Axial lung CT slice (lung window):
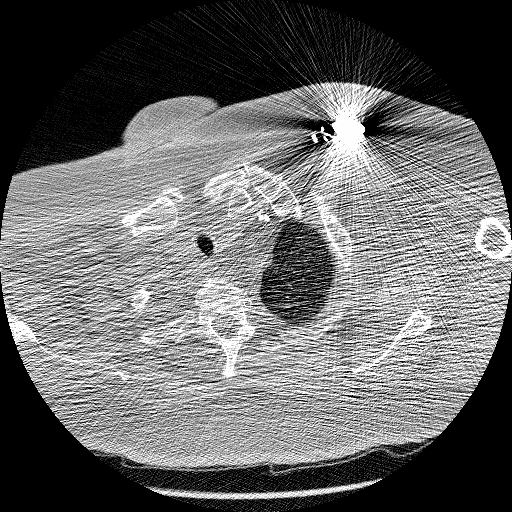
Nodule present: no